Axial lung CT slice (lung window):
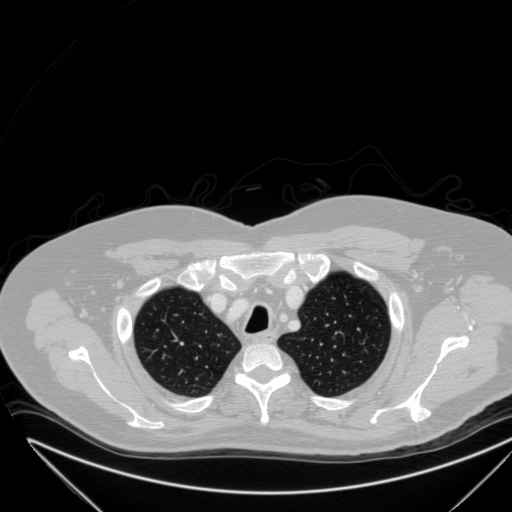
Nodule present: no